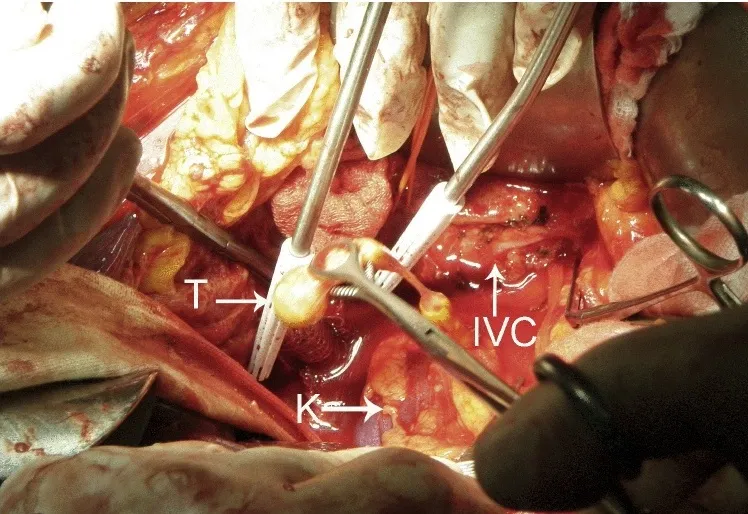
After cavotomy of the inferior vena cava (IVC), the tumor (T) is taken out in one piece with the right kidney (K).
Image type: medical_photograph (other_medical_photograph)